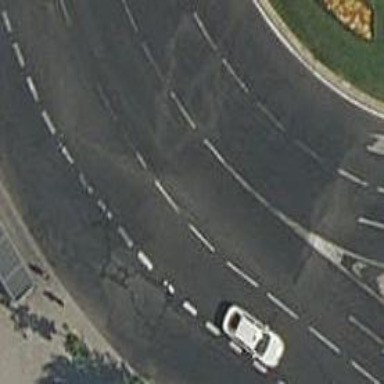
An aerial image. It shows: Primary highway with asphalt surface featuring circular junction.